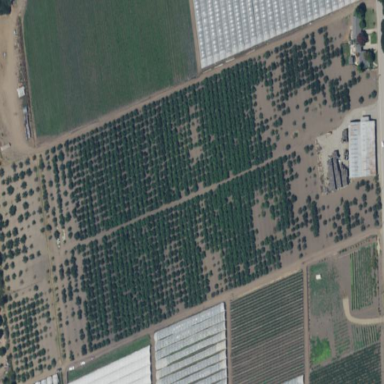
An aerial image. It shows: Orchard.